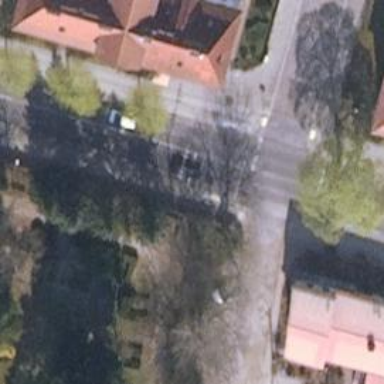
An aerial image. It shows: Pedestrian crossing with traffic signals.